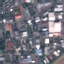
Land use / land cover: Industrial